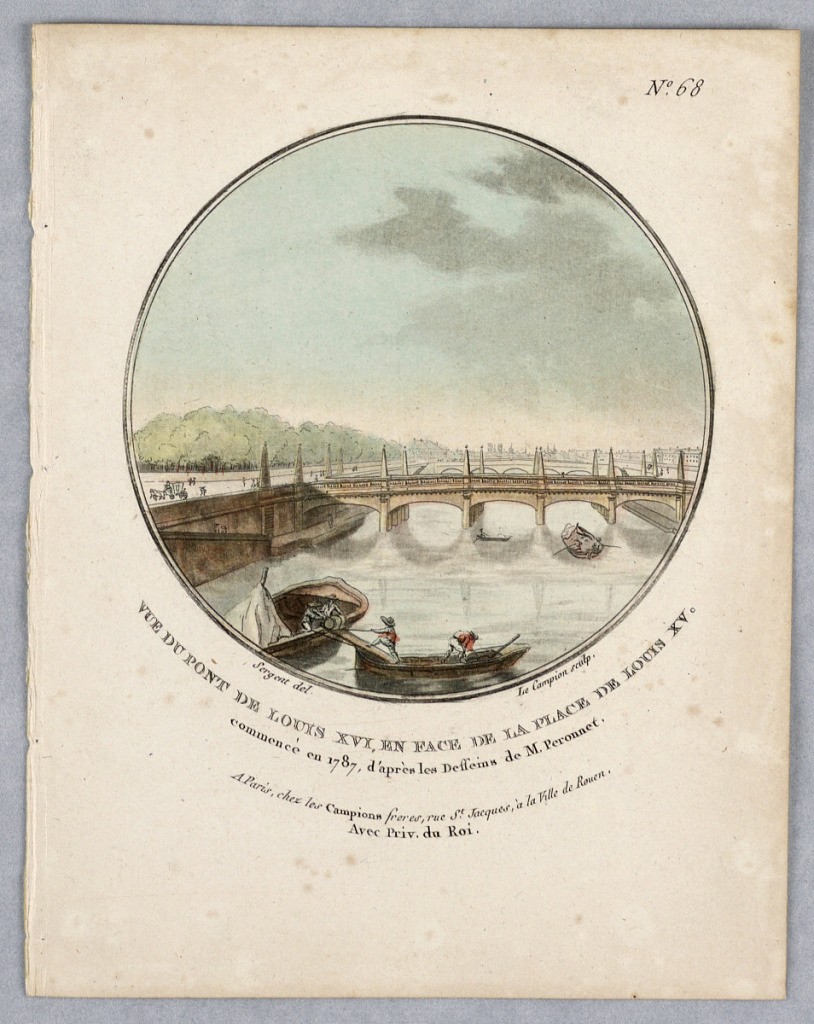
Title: Bridge of Louix XVI, Plate 68 from "Vues Pittoresques des Principaux Édifices de Paris"
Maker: Les Campion Frères, Paris, France
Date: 1792
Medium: Engraving and brush and watercolors on paper
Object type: Print
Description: Bridge Louis XVI from the Place de Louis XV; boats in the water; figures on the boulevard, left. Title, artists' and publisher's names below.